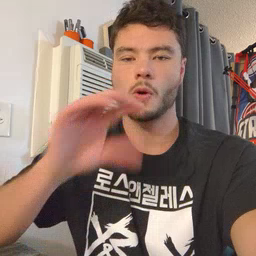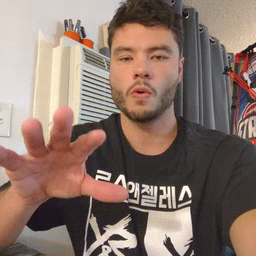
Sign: blow